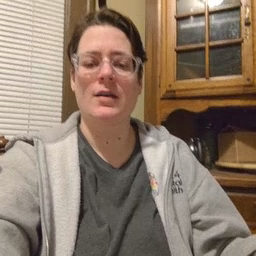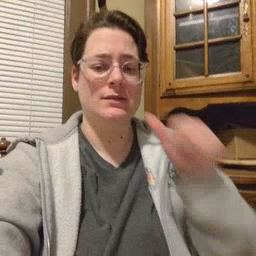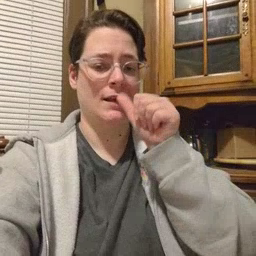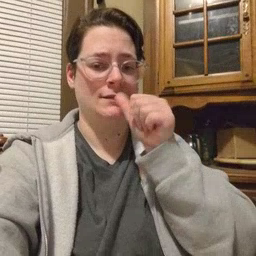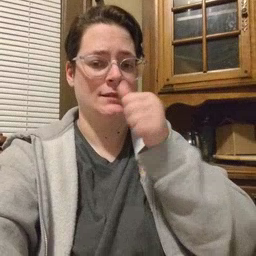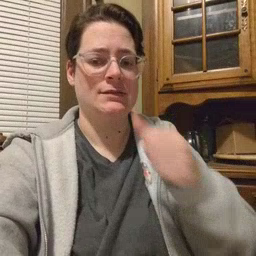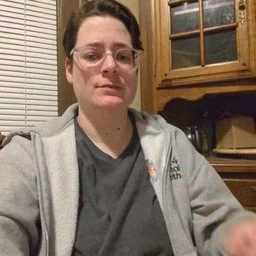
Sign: nuts